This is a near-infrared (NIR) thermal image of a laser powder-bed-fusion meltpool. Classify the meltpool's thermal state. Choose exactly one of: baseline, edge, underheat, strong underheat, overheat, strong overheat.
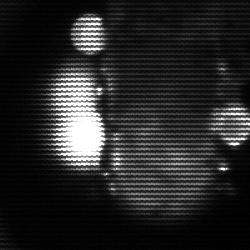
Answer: strong underheat